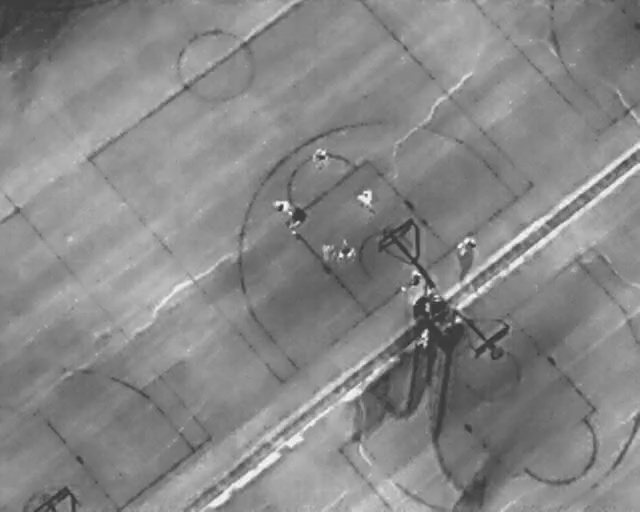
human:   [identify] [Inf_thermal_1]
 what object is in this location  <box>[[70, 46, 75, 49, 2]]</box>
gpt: <ref>1 large person at the right</ref>